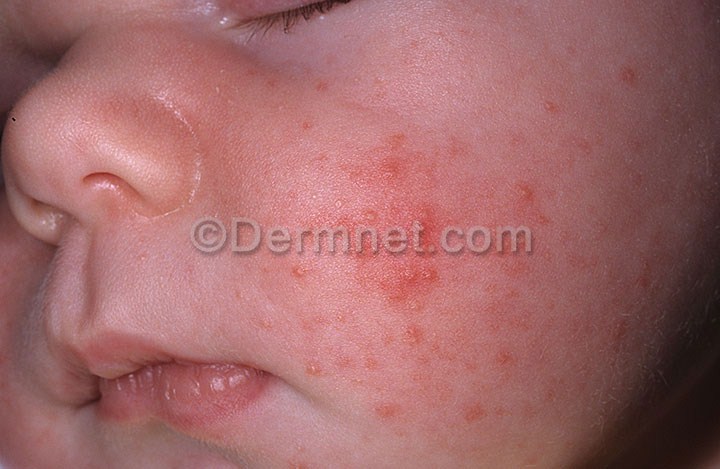
Disease: Acne and Rosacea Photos